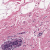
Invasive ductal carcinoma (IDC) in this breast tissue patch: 0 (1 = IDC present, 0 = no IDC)